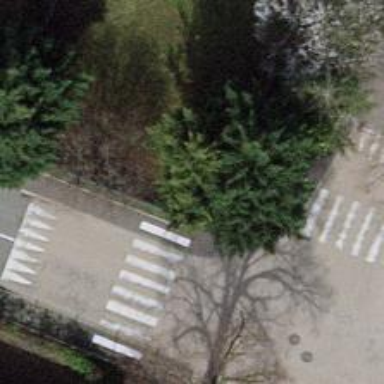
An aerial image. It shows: Wayside cross with historic significance.